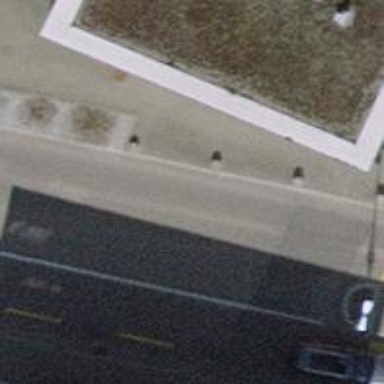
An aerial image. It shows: Bollard.